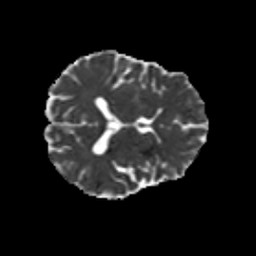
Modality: MD
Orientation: axial
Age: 36
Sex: male
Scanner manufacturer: siemens
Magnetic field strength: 3 T
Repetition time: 8.6 s
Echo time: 0.095 s